Field crop: maize
Growth stage: 2
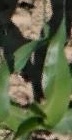
Species: maize